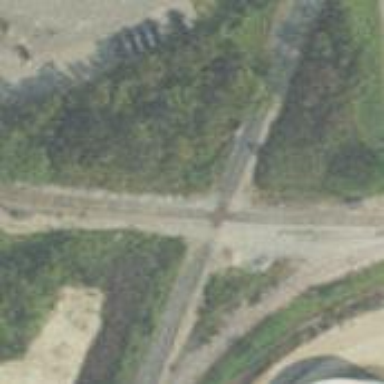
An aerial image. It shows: Railway crossing.